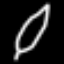
Label: leaf